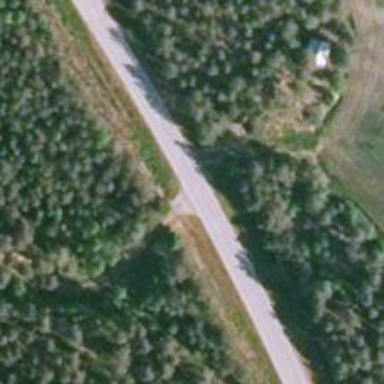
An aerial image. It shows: Secondary road.